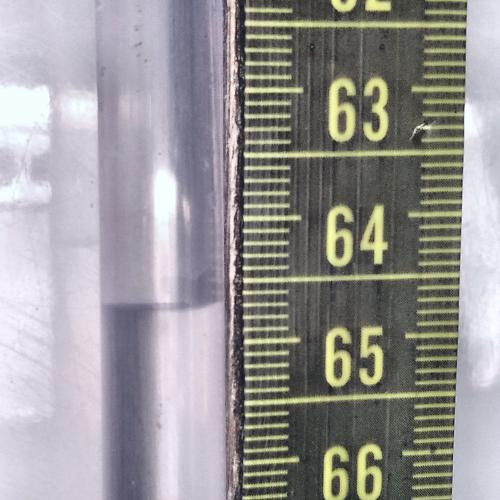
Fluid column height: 64.7 cm